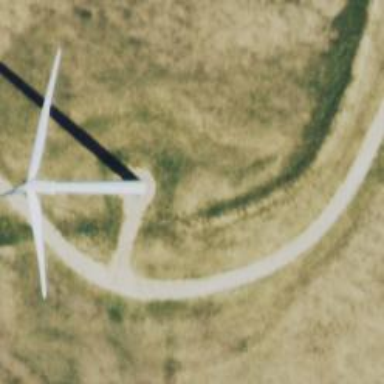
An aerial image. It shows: Wind generator using horizontal axis wind turbines.